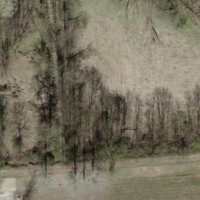
EUNIS habitat code: 41
Species observed at this site:
Lycaena phlaeas
Arabidopsis thaliana
Fulica atra
Anas platyrhynchos